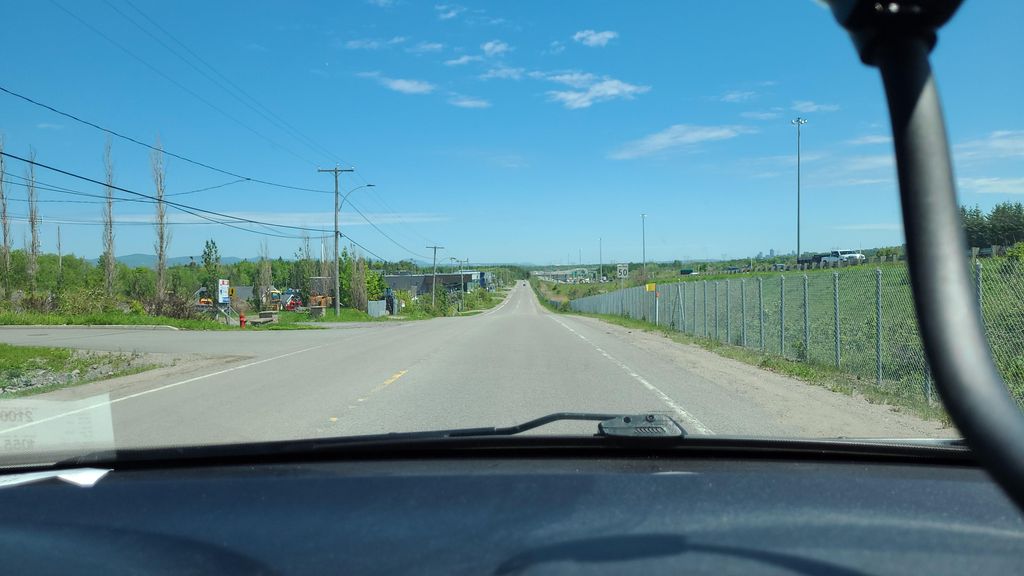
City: quebec_city